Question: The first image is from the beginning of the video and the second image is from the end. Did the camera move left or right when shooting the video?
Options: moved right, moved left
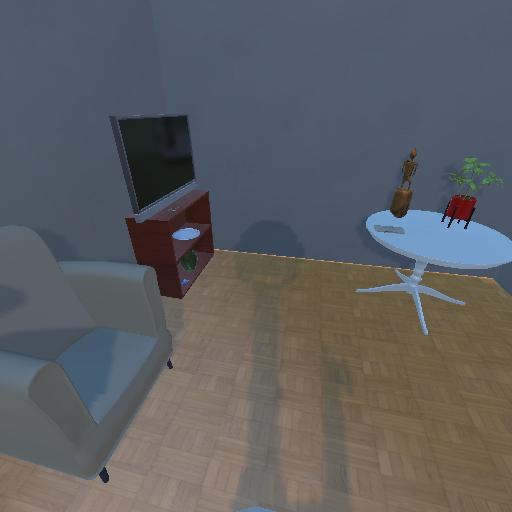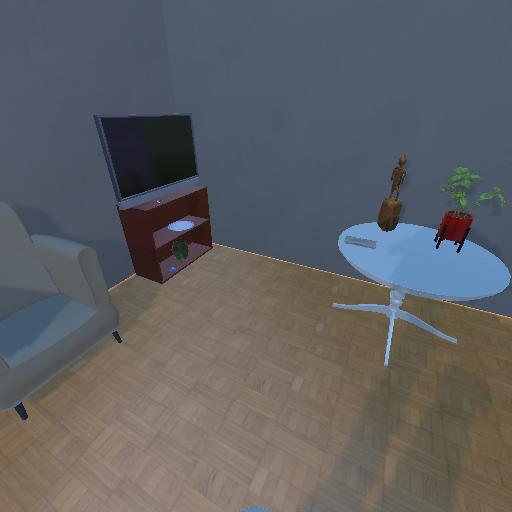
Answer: moved right